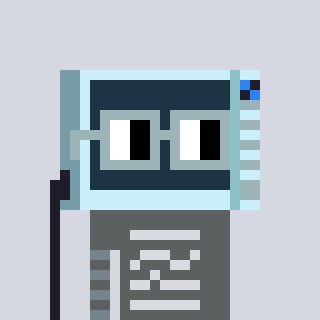
a pixel art character with square dark gray glasses, a microwave-shaped head and a peachy-colored body on a cool background